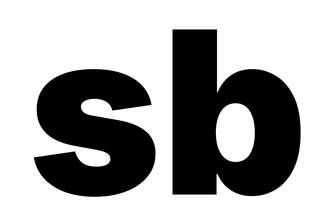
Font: Inter_Black